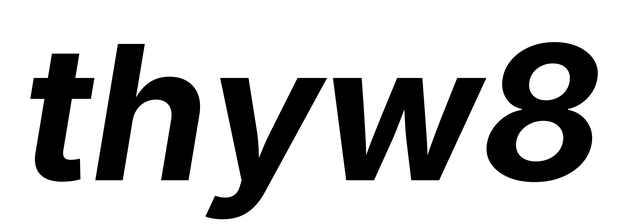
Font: Inter-Italic_Bold_Italic